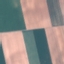
Land use / land cover class: AnnualCrop